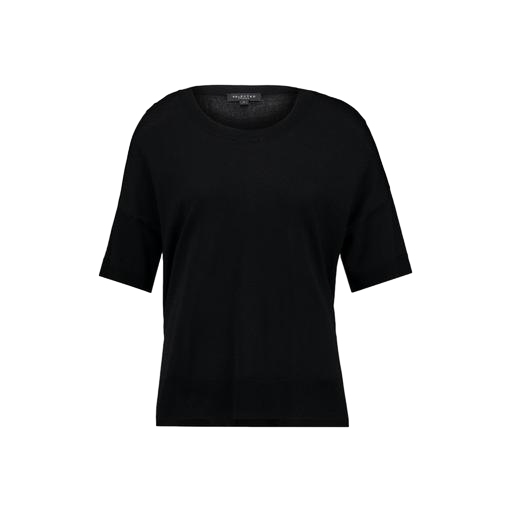
black short-sleeved top, black elbow-sleeve top only macy, black t-shirt basique jersey, white background